Question: I have used expandablelistview, i have list of terms and its explanation, but on clicking term i'm getting explanation multiple times.. i have photo attached so you can understand what i mean..

class for expandable listview adapter is
'''
public class ExpandableAdapter extends BaseExpandableListAdapter {
private Activity context;
//private Map<String, String> termCollections;
private List<String> term;
private List<String> termDetail;
public ExpandableAdapter(Activity context,
List<String> term, List<String> termDetail) {
Log.i("expandable called","called");
this.context = context;
//this.termCollections = termCollections;
this.term = term;
this.termDetail=termDetail;
}
@Override
public Object getChild(int groupPosition, int childPosition) {
return null;
}
@Override
public long getChildId(int groupPosition, int childPosition) {
return 0;
}
@Override
public View getChildView(final int groupPosition, final int childPosition,
boolean isLastChild, View convertView, ViewGroup parent) {
String termTemp = (String) termDetail.get(groupPosition);
TextView item=null ;
LayoutInflater inflater = context.getLayoutInflater();
if (convertView == null) {
convertView = inflater.inflate(R.layout.child_item, null);
}
item = (TextView) convertView.findViewById(R.id.termtv);
item.setText(termTemp);
Log.i("Inside child",""+item.getText());
return convertView;
}
@Override
public int getChildrenCount(int groupPosition) {
return termDetail.size();
}
@Override
public Object getGroup(int groupPosition) {
return term.get(groupPosition);
}
@Override
public int getGroupCount() {
return term.size();
}
@Override
public long getGroupId(int groupPosition) {
return groupPosition;
}
@Override
public void onGroupCollapsed(int groupPosition) {
super.onGroupCollapsed(groupPosition);
}
@Override
public void onGroupExpanded(int groupPosition) {
super.onGroupExpanded(groupPosition);
}
@Override
public View getGroupView(int groupPosition, boolean isExpanded,
View convertView, ViewGroup parent) {
String laptopName = (String) getGroup(groupPosition);
if (convertView == null) {
LayoutInflater infalInflater = (LayoutInflater) context
.getSystemService(Context.LAYOUT_INFLATER_SERVICE);
convertView = infalInflater.inflate(R.layout.group_item,
null);
}
TextView item = (TextView) convertView.findViewById(R.id.group_termtv);
item.setTypeface(null, Typeface.BOLD);
item.setText(laptopName);
return convertView;
}
@Override
public boolean hasStableIds() {
return false;
}
@Override
public boolean isChildSelectable(int groupPosition, int childPosition) {
return false;
}
}
'''
and main activity is this
'''
public class Term extends Activity {
List<String> groupList;
List<String> childList;
Map<String, String> termCollection;
ExpandableListView expListView;
DbHelper db;
@Override
protected void onCreate(Bundle savedInstanceState) {
super.onCreate(savedInstanceState);
setContentView(R.layout.activity_term);
db = new DbHelper(Term.this);
createGroupList();
createChildList();
expListView = (ExpandableListView) findViewById(R.id.termList);
final ExpandableAdapter expListAdapter =
new ExpandableAdapter(this, groupList, childList);
expListView.setAdapter(expListAdapter);
}
private void createGroupList() {
groupList=db.getTotalTerm();
}
private void createChildList() {
childList= db.getTotalTermDetail();
}
@Override
public boolean onCreateOptionsMenu(Menu menu) {
// Inflate the menu; this adds items to the action bar if it is present.
getMenuInflater().inflate(R.menu.activity_term, menu);
return true;
}
}
'''
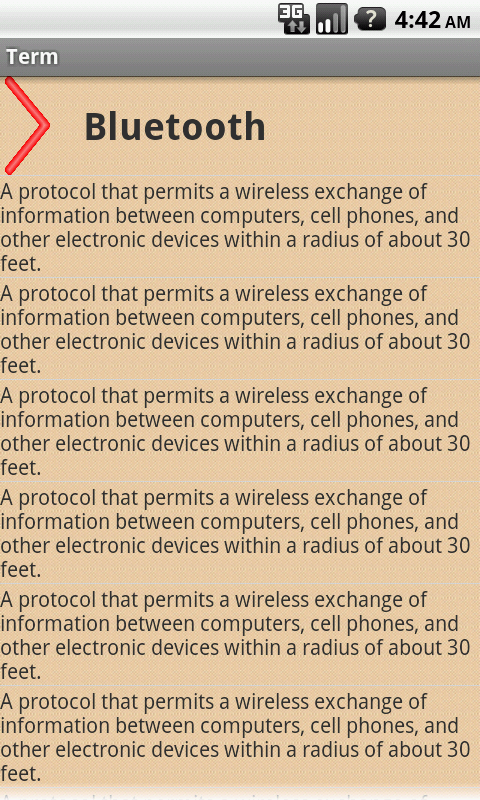
Answer: '''
@Override
public int getChildrenCount(int groupPosition) {
return termDetail.size();
}
'''
is changed to
'''
@Override
public int getChildrenCount(int groupPosition) {
return 1;
}
'''